Question: what I'm looking for is when I drag an object across the stage, I'd want an underlying object (same layer) to be dragged along, and remain where the primary object is placed. Would I need to use an array in the multiple objects situation?
This is just for one object (and 'sub-object'), there will be 22 of these in total, where I can't add the sub-object into its movieclip, else the other 21 objects on the stage will be overlapping and interfering with one another.
This is what I have so far, see illustration as well. Could anyone direct me to some useable code?
'''
CF.addEventListener(MouseEvent.MOUSE_DOWN, dragCF);
CF.addEventListener(MouseEvent.MOUSE_OVER, fadeCF_spaceIN);
CF.addEventListener(MouseEvent.MOUSE_UP, fadeCF_spaceIN);
function dragCF(evt:MouseEvent):void {
addChild(MovieClip(evt.currentTarget));
evt.currentTarget.startDrag();
stage.addEventListener(MouseEvent.MOUSE_UP, dropCF); }
function dropCF(evt:MouseEvent):void {
stopDrag();
stage.removeEventListener(MouseEvent.MOUSE_UP, dropCF); }
function fadeCF_spaceIN(evt:MouseEvent):void {
CF_space.alpha = .5;
stage.addEventListener(MouseEvent.MOUSE_OUT, fadeCF_spaceOUT);
stage.addEventListener(MouseEvent.MOUSE_DOWN, fadeCF_spaceOUT); }
function fadeCF_spaceOUT(evt:MouseEvent):void {
CF_space.alpha = 0;
stage.removeEventListener(MouseEvent.MOUSE_OUT, fadeCF_spaceOUT); }
'''
Example illustration:

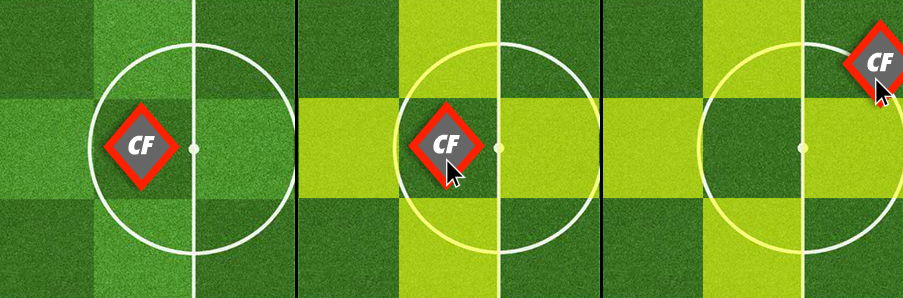
Answer: Grateful for your addition, and indeed it proved to be even more simple, too simple:
'''
object.addEventListener(MouseEvent.MOUSE_DOWN, drag);
object.addEventListener(MouseEvent.MOUSE_UP, drop);
function drag(evt:MouseEvent):void {
addChild(MovieClip(evt.currentTarget));
evt.currentTarget.startDrag();
}
function drop(evt:MouseEvent):void {
stopDrag();
object_space.x = object.x;
object_space.y = object.y;
}
'''